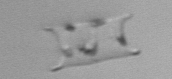
Label: Eucampia